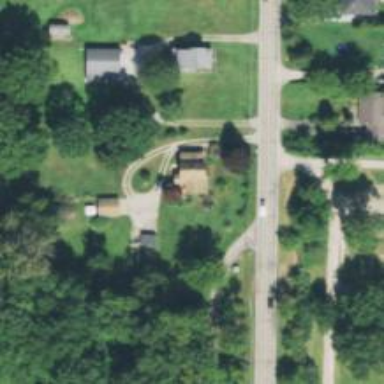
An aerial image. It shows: Turning loop on the road.